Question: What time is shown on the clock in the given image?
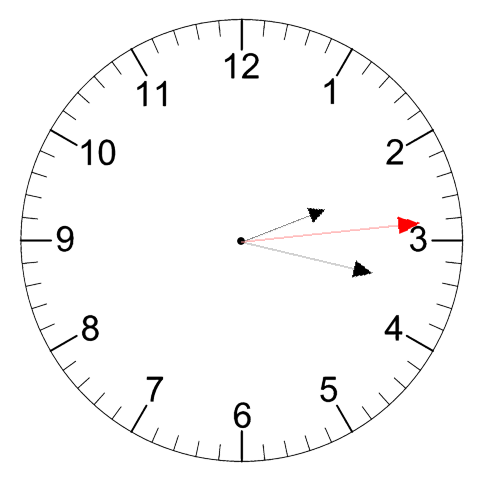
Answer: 02:17:14